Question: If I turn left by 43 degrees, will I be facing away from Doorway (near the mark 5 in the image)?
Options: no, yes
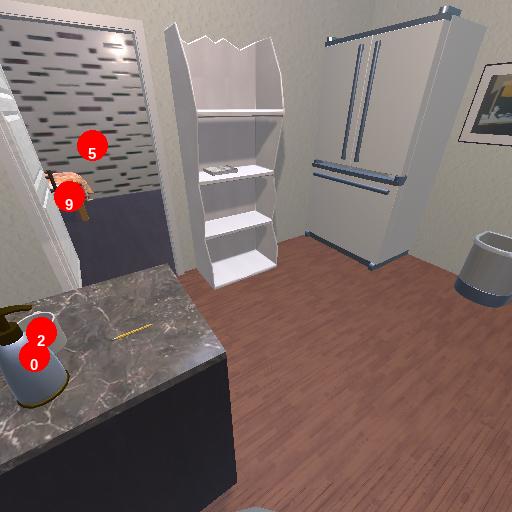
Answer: no